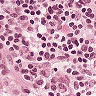
Metastatic tissue present: no